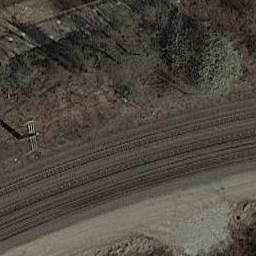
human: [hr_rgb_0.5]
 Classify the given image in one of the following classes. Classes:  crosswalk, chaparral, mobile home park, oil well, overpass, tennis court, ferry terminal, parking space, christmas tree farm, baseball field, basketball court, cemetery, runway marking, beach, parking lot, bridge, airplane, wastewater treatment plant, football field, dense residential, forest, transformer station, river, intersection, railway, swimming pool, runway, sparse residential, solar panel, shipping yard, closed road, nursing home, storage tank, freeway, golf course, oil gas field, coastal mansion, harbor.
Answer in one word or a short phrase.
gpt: railway